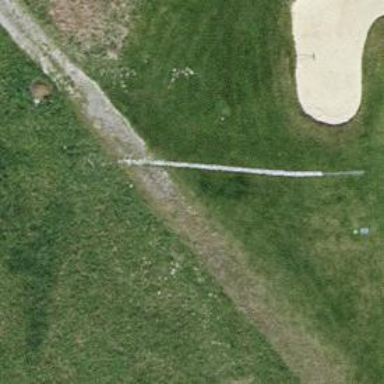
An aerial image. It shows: Path for both roads and golfers.